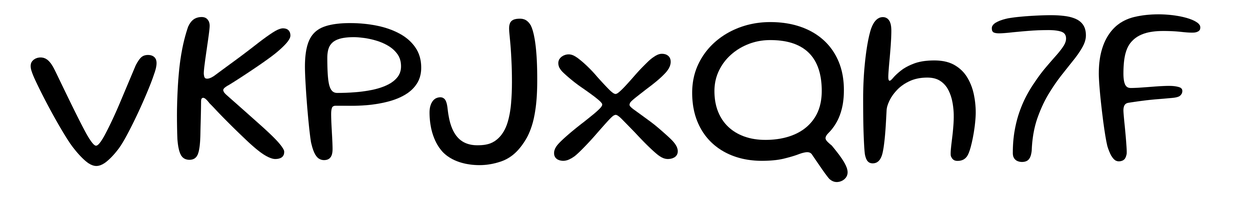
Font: Gluten_Light